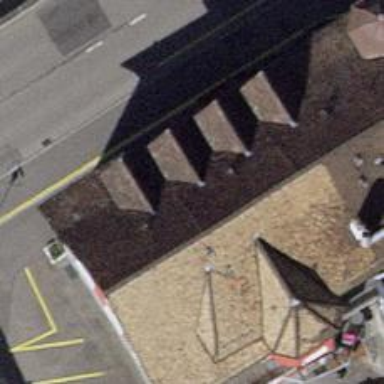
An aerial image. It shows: Restaurant.